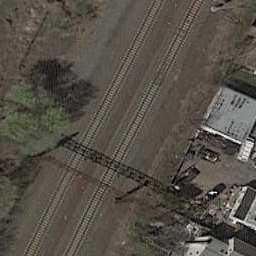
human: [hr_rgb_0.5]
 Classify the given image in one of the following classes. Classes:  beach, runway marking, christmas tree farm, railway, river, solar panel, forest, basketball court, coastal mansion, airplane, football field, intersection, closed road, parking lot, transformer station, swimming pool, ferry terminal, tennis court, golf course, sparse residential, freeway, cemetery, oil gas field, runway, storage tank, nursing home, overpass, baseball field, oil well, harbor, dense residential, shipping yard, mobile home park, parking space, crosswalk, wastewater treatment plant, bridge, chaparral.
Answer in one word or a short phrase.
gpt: railway